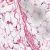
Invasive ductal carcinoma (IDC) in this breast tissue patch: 0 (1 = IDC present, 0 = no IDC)